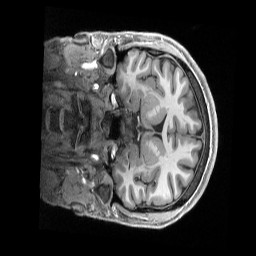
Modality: T1w
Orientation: coronal
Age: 26
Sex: male
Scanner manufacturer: siemens
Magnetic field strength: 3 T
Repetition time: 2.5 s
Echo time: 0.00296 s